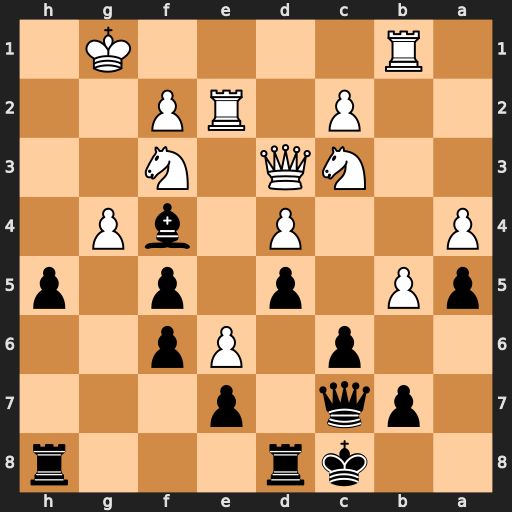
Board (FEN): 2kr3r/1pq1p3/2p1Pp2/pP1p1p1p/P2P1bP1/2NQ1N2/2P1RP2/1R4K1
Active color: b
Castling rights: -
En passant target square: -
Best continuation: hxg4 bxc6 gxf3